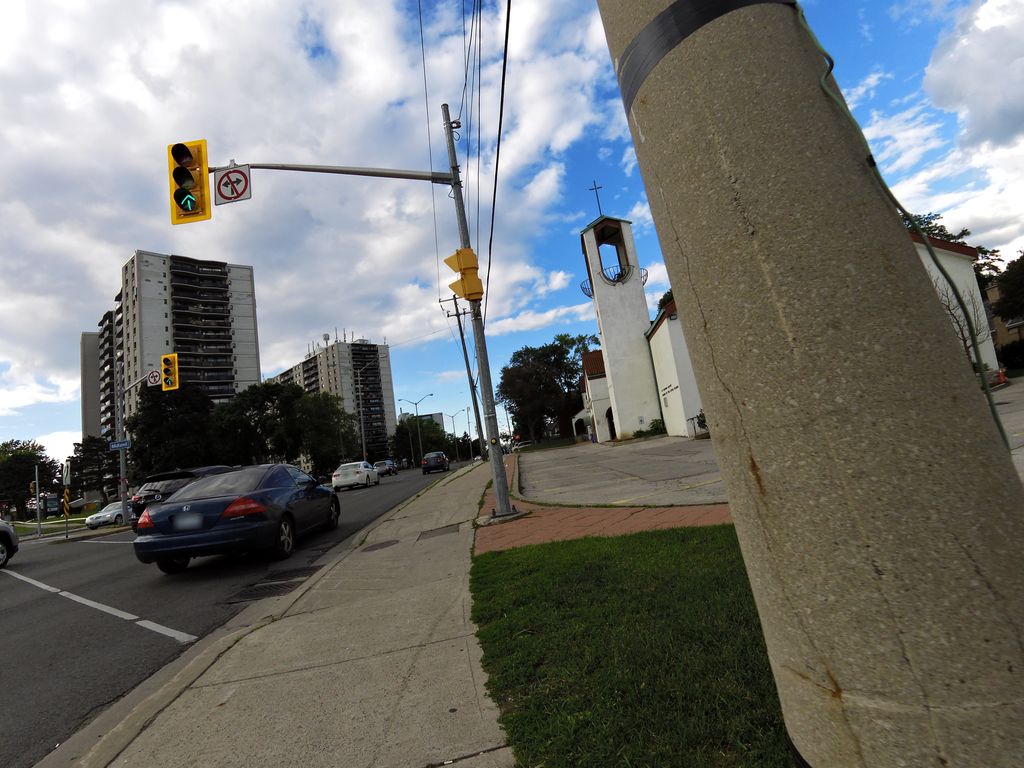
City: toronto